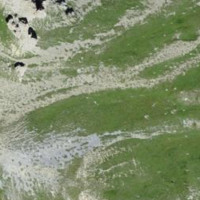
EUNIS habitat code: 31
Species observed at this site:
Glomeris helvetica